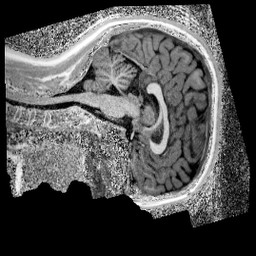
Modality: UNIT1_denoised
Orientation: sagittal
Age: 12
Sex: female
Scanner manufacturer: siemens
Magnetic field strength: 3 T
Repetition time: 4 s
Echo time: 0.00299 s